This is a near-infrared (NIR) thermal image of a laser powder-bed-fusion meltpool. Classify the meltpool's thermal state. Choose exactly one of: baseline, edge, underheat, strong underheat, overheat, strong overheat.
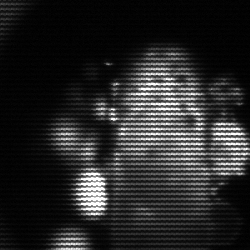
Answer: strong underheat